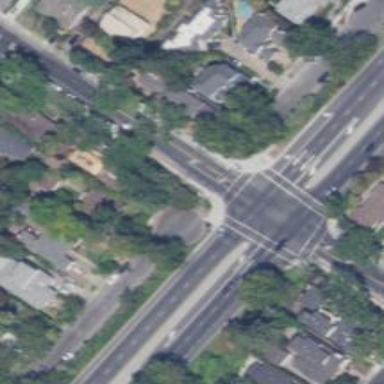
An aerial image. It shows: Crossing on the cycleway.